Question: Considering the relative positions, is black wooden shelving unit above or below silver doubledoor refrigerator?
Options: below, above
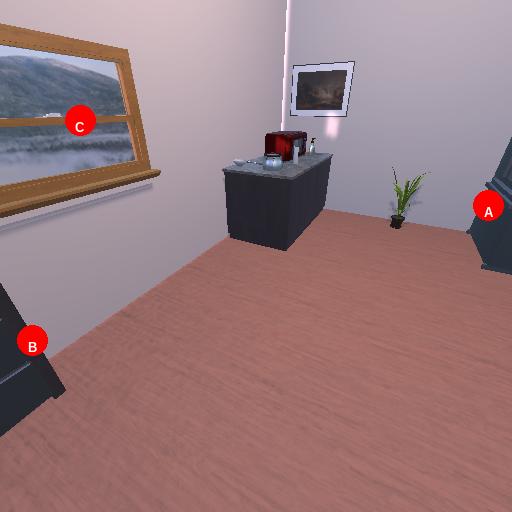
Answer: below